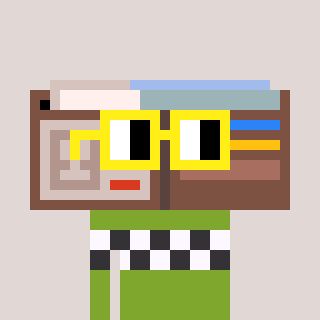
a pixel art character with square yellow glasses, a wallet-shaped head and a slimegreen-colored body on a warm background